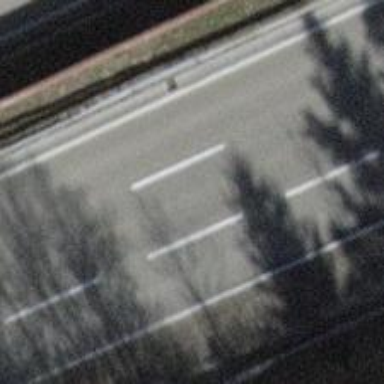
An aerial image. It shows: Asphalt motorway.